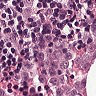
Metastatic tissue present: yes